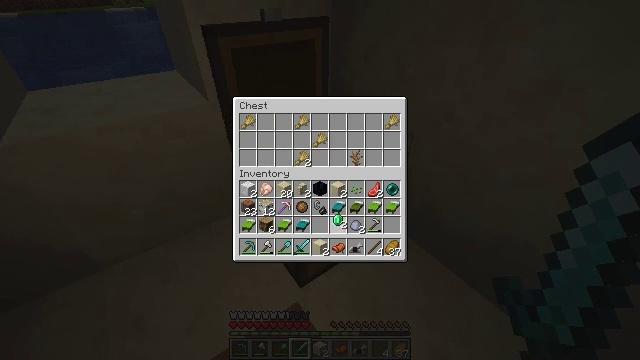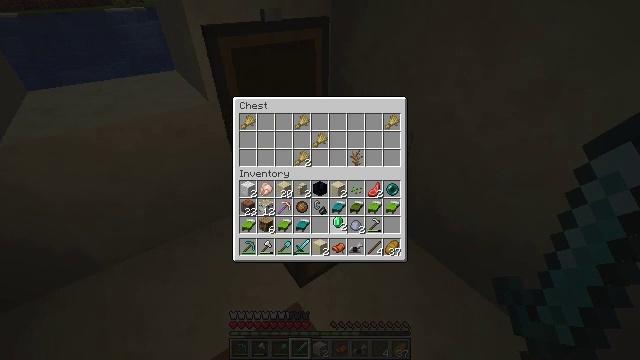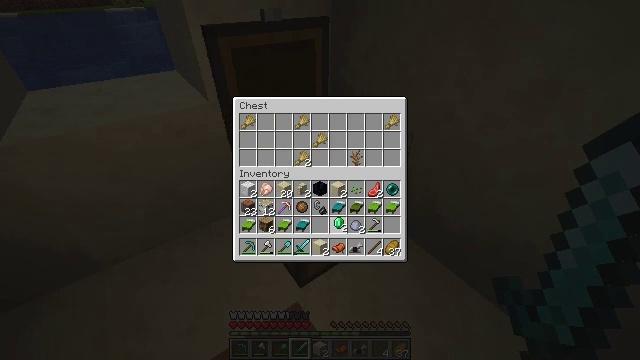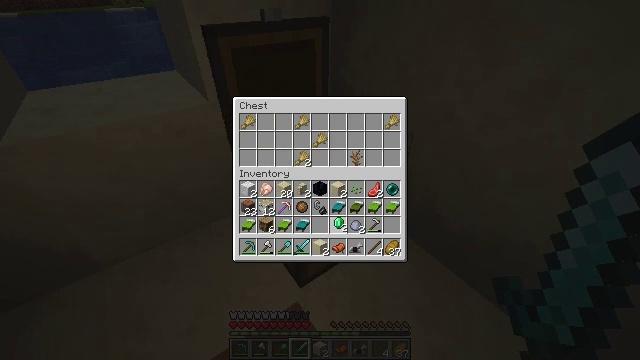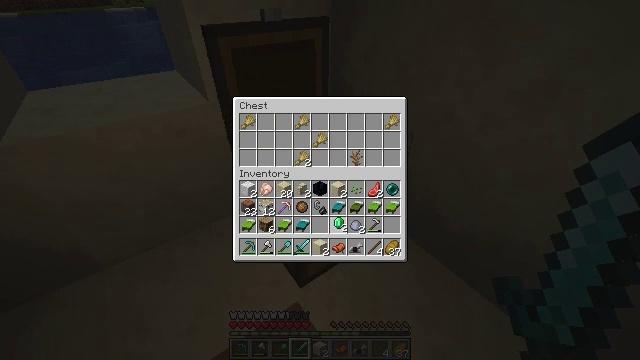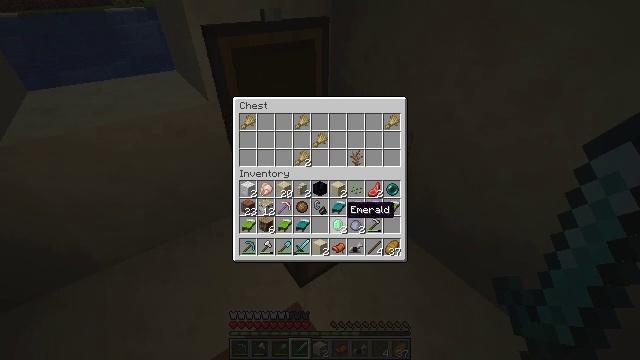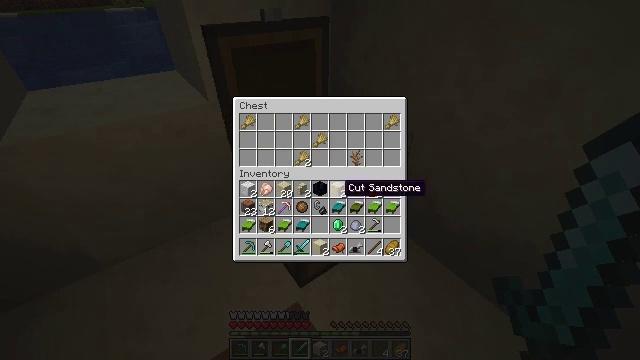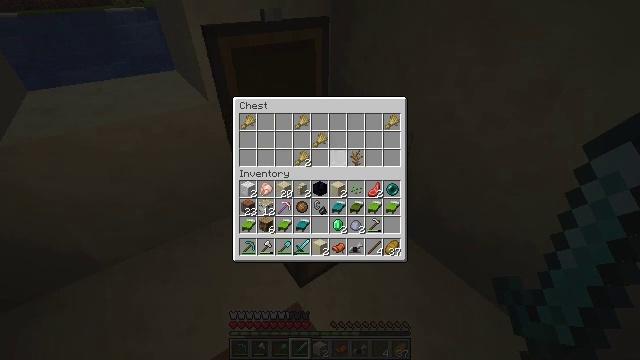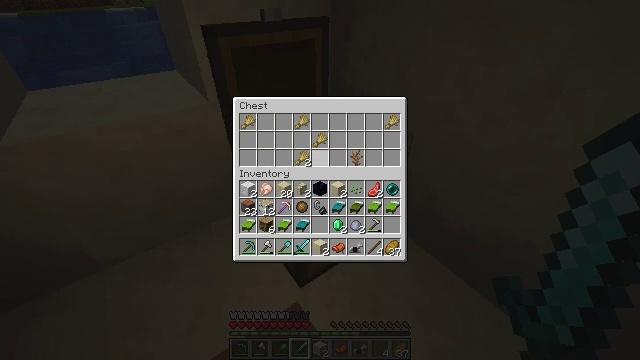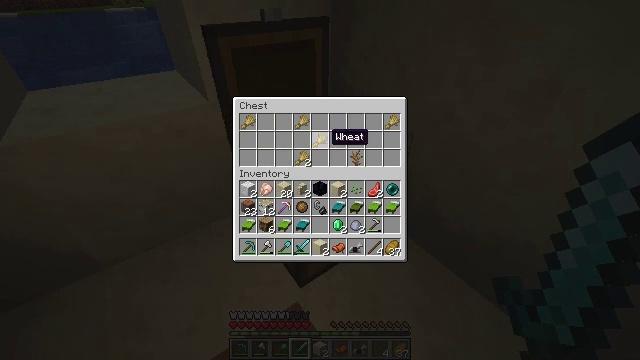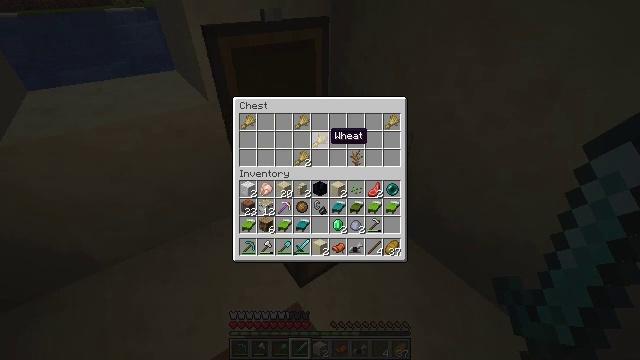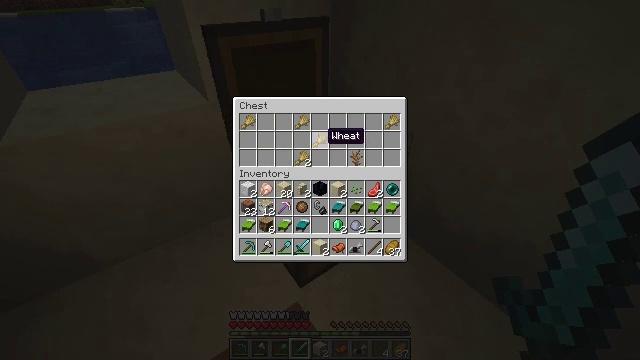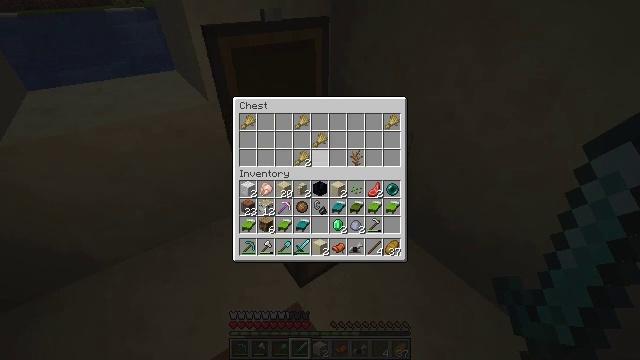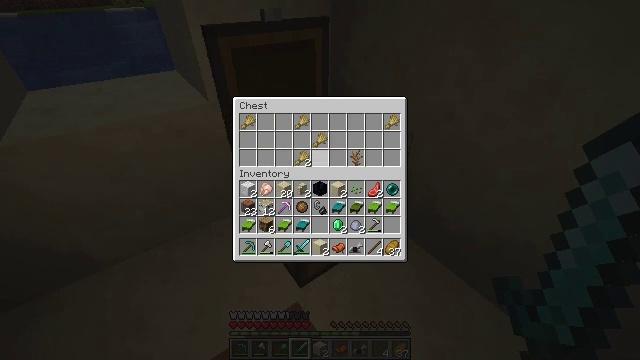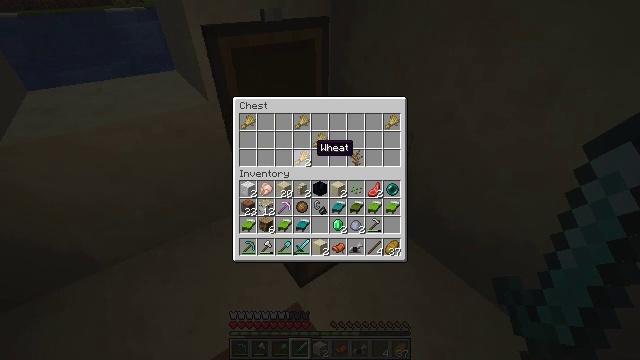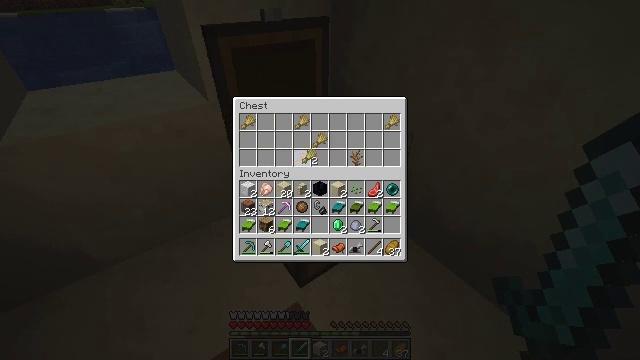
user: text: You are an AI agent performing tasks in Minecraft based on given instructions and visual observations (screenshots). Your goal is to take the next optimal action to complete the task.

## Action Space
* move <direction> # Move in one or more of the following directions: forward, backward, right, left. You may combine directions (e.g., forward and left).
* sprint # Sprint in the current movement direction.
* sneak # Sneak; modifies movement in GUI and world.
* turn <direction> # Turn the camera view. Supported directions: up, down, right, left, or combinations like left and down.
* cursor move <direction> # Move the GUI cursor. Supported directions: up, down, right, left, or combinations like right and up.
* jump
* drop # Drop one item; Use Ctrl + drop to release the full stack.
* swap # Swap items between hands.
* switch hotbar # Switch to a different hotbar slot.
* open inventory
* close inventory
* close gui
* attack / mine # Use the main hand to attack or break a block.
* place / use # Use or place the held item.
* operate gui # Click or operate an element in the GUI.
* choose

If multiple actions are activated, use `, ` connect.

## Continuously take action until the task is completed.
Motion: motion action
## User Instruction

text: Gather the green bed.
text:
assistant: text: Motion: no_op
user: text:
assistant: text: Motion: operate gui
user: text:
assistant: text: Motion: operate gui
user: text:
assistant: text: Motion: operate gui
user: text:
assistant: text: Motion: no_op
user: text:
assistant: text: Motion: cursor move up
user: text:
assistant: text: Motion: cursor move left and up
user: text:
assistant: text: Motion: cursor move up
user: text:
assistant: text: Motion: no_op
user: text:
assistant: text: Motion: no_op
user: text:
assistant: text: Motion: no_op
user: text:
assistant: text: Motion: no_op
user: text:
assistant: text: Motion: no_op
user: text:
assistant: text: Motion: no_op
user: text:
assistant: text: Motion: operate gui
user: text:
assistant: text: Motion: operate gui
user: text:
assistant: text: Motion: cursor move up, operate gui
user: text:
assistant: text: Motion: cursor move up
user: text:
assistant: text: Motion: no_op
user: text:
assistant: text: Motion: operate gui
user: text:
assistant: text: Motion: operate gui
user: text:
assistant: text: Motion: operate gui
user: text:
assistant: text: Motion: no_op
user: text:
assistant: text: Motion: operate gui
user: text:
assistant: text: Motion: operate gui
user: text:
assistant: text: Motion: cursor move left
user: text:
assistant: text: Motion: no_op
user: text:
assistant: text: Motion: no_op
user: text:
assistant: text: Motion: no_op
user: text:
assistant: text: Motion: operate gui